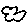
Label: cloud